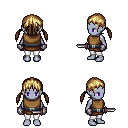
a pixel art fantasy rpg character, female body template, dark elf, purple skin, leather chest armor, white pants, blonde twin-tailed hairstyle, metal gloves, dagger, four views (front, back, left, right), 2x2 character sprite sheet, small pixel art, hard edges, no anti-aliasing